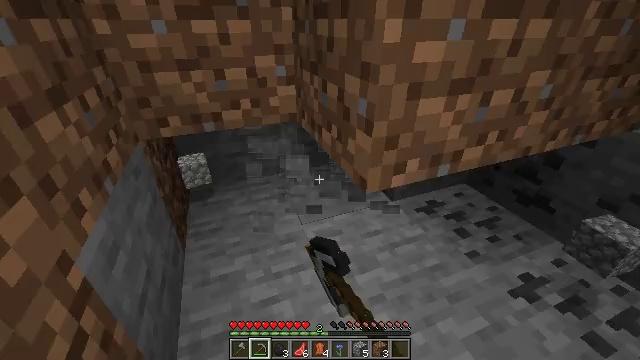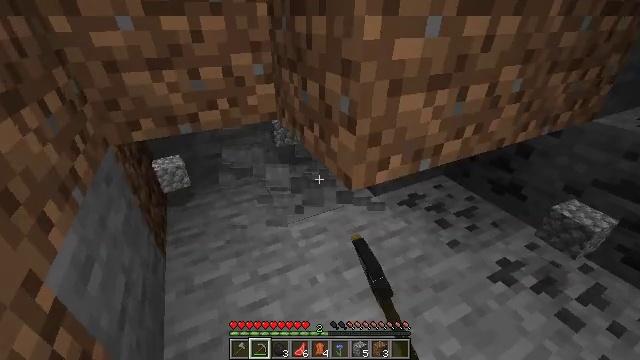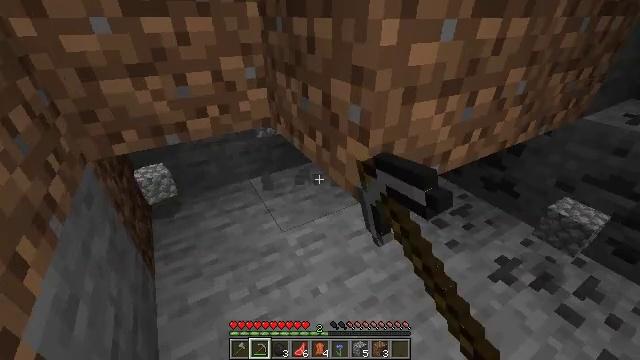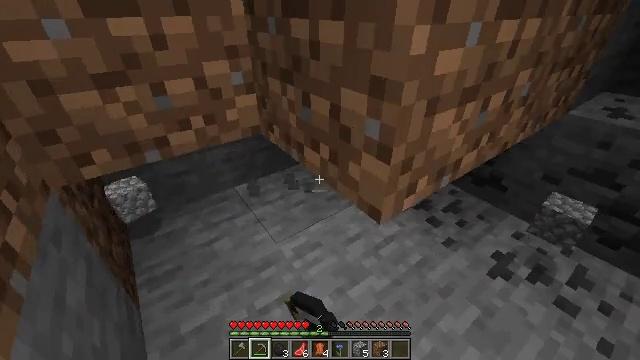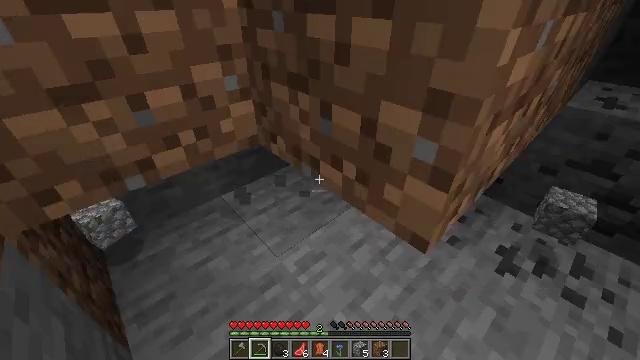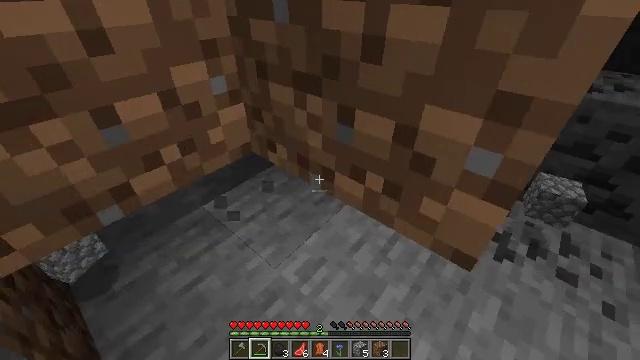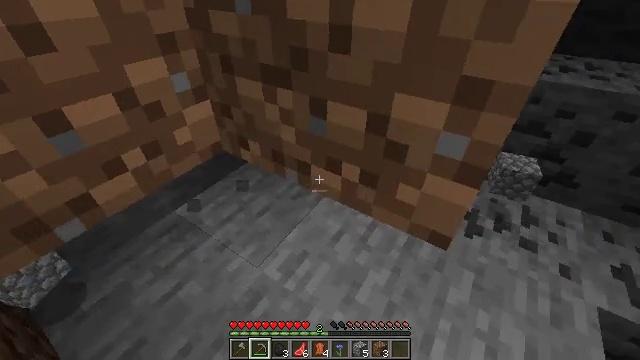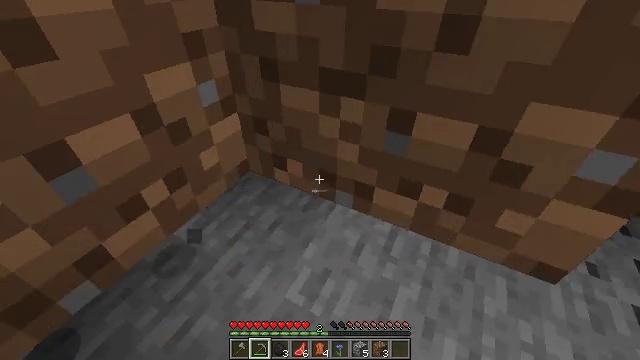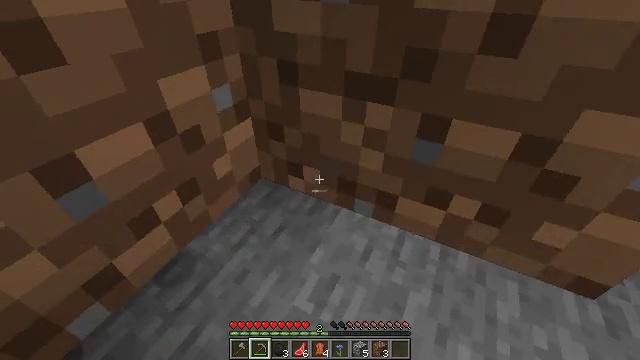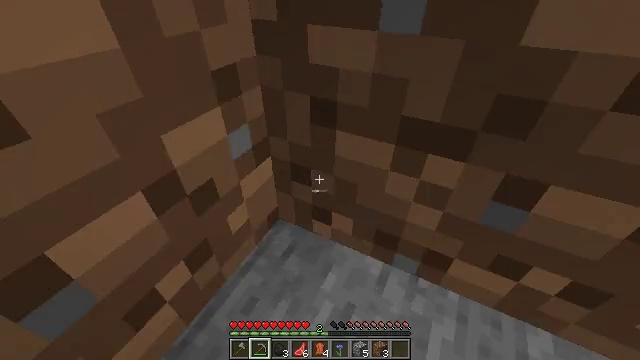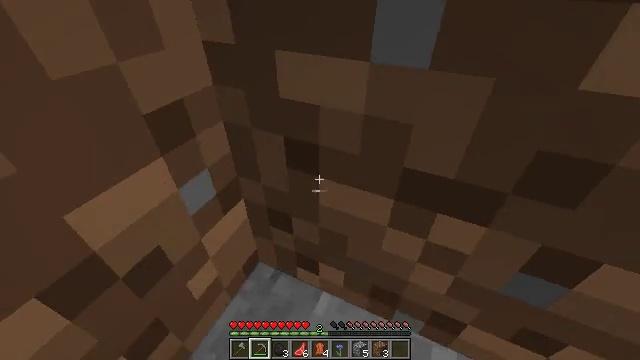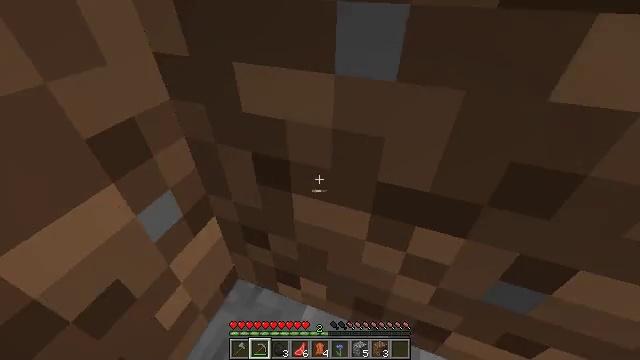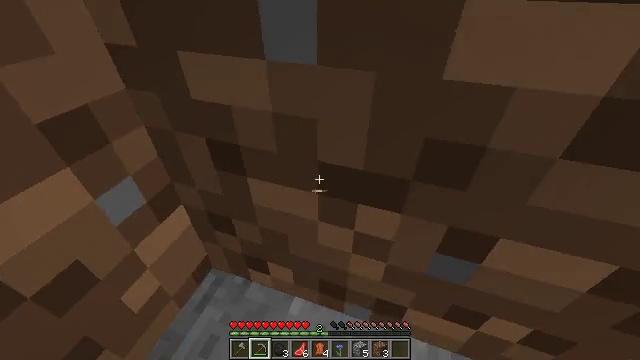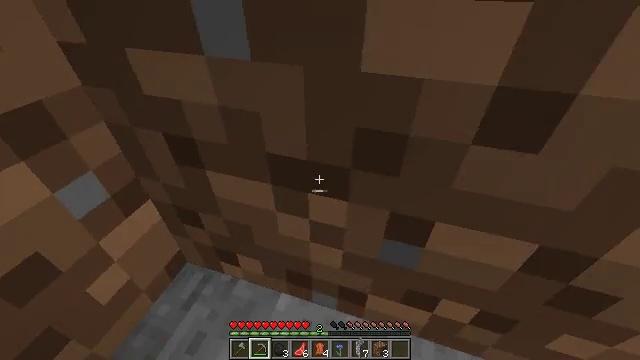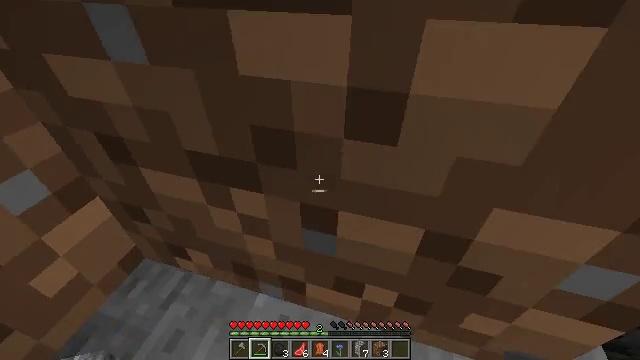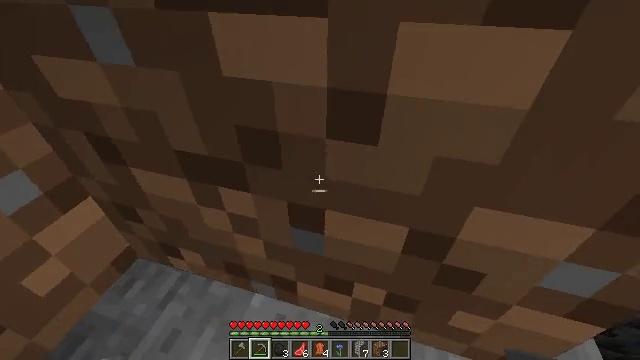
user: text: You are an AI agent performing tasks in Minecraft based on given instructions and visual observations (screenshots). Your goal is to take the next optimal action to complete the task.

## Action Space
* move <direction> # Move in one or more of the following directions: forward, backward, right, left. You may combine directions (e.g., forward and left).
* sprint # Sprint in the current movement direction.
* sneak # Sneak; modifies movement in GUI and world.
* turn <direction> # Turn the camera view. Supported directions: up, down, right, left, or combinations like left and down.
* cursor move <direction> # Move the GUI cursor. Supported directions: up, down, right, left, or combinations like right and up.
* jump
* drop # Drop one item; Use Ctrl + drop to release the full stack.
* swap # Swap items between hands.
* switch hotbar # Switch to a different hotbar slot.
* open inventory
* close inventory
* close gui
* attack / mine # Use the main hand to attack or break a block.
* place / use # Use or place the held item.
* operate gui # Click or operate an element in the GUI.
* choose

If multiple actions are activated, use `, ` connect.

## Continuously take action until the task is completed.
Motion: motion action
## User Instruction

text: Get a furnace by arranging cobblestone in the crafting grid.
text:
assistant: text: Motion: move forward and move left, turn right, attack / mine
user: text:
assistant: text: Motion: move forward and move left, turn right, attack / mine
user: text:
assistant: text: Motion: move forward and move left, turn right and down
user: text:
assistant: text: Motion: move forward and move left, turn right and down
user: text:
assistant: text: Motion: move forward and move left, turn right and down
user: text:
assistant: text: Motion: move forward and move left, turn right and down
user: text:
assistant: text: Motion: move forward and move left, turn right
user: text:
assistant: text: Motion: move forward
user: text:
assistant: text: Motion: move forward
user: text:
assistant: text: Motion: move forward, turn right
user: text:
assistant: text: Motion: move forward and move right, turn right
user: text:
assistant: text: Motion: move forward and move right, turn right
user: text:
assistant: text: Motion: move forward and move right, turn right
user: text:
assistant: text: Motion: move right, turn right
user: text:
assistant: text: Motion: move right
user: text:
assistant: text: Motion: move right
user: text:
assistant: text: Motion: move right
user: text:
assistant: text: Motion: move right
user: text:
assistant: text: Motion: move right
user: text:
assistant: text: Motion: move right, sprint
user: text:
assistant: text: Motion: move forward and move right, sprint, turn left
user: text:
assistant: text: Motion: move forward and move right, sprint, turn left
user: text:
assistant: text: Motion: move forward and move right, sprint, turn left
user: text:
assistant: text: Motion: move forward, turn left
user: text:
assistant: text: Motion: move forward, turn left and up
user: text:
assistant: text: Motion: move forward, turn left and up
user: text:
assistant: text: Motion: move forward, turn left and up
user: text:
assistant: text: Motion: move forward, turn left
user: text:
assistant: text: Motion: move forward
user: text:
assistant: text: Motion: move forward